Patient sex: M
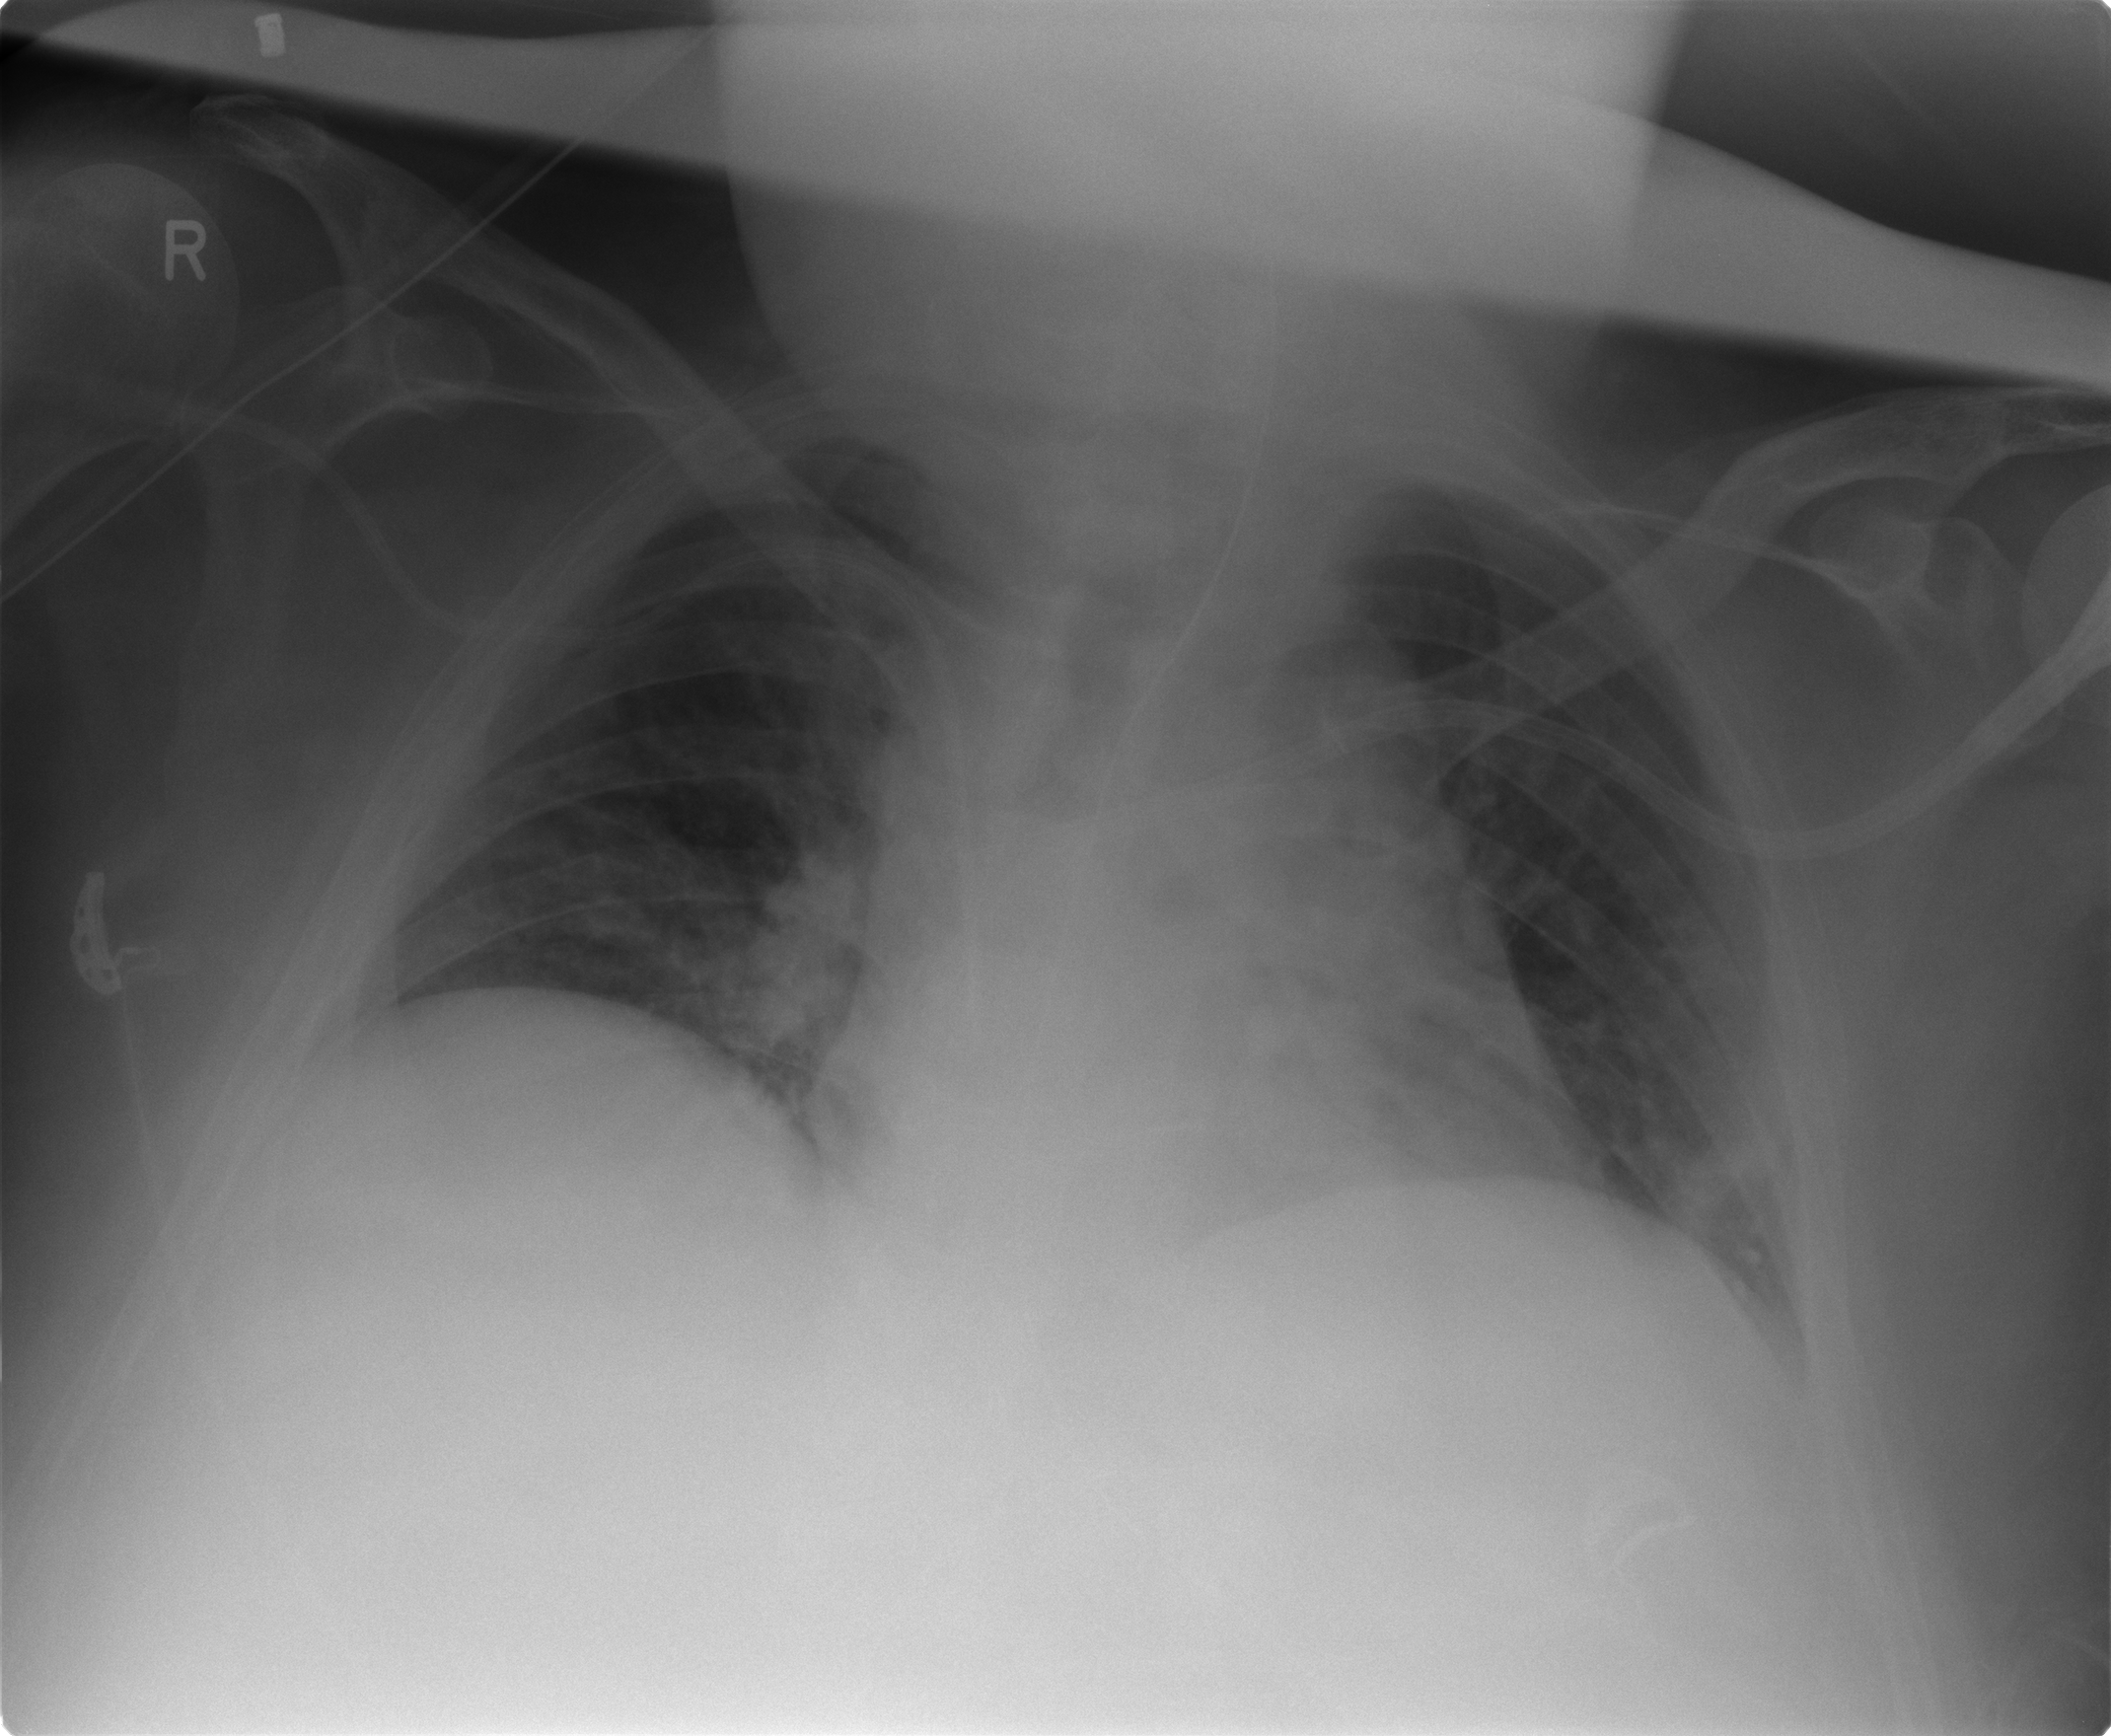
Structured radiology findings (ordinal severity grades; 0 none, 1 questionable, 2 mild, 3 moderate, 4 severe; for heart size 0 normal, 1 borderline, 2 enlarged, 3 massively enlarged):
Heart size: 2
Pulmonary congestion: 2
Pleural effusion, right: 0
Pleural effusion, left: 0
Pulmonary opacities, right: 1
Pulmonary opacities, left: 1
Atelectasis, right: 2
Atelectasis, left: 2